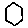
Label: hexagon